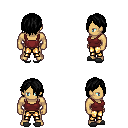
a pixel art fantasy rpg character, male body template, human, tanned skin, maroon pirate shirt, gold greaves, black bangs hairstyle, gray slippers, four views (front, back, left, right), 2x2 character sprite sheet, small pixel art, hard edges, no anti-aliasing